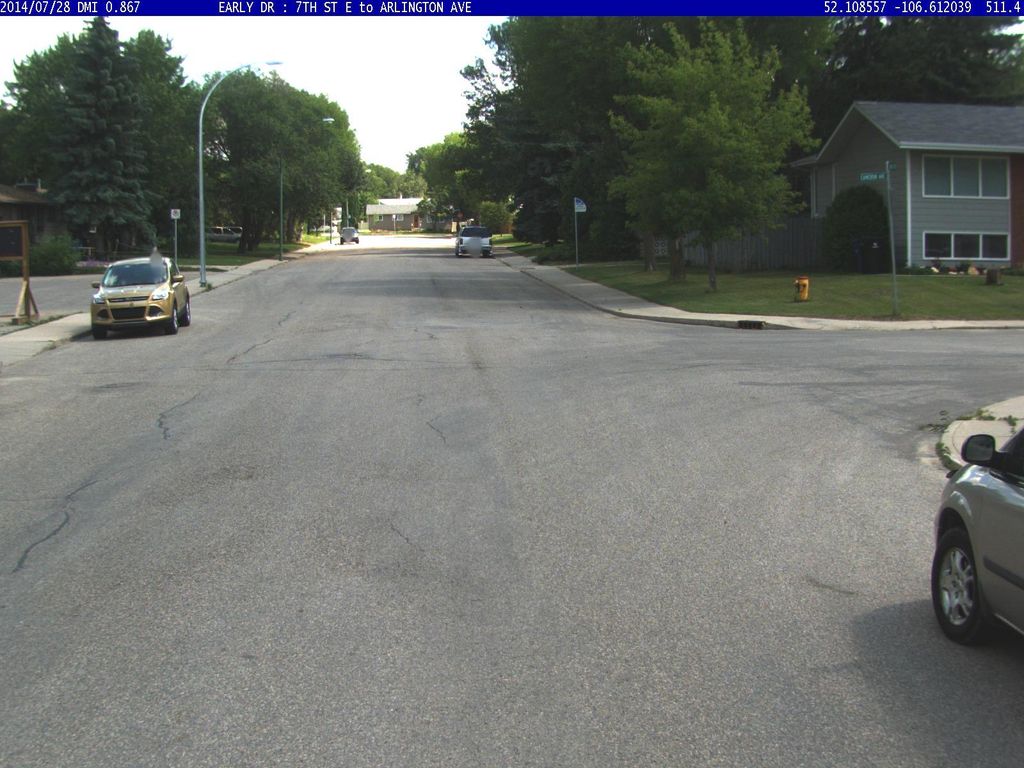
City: saskatoon